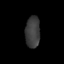
Tissue: skin
Cell type: T cells
Senescence score: 0.2134
Nuclear area (px): 451
Mean DAPI intensity: 60.63